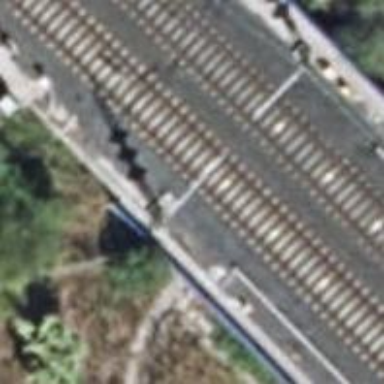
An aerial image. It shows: Railway track with contact line for electrification.